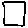
Label: square